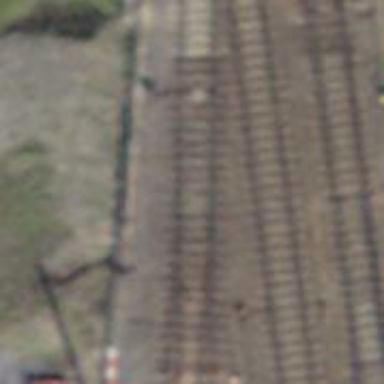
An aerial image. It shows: Railway switch with the turnout side on the right.